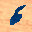
Label: 6